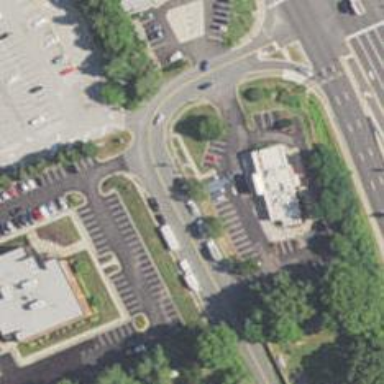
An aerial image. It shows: Left sidewalk along asphalt tertiary road.